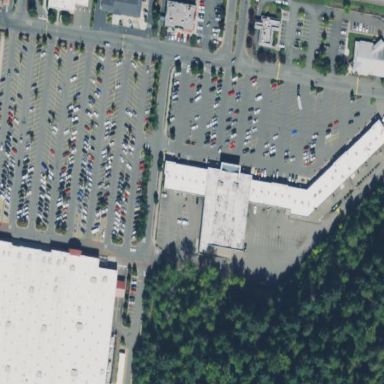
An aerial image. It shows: Retail area.